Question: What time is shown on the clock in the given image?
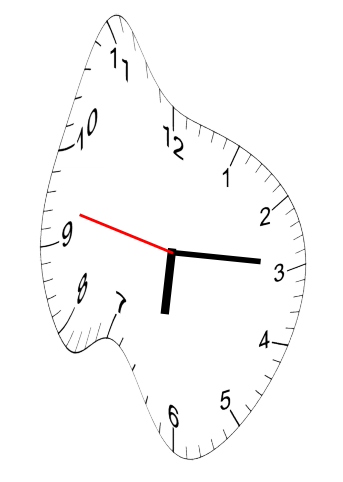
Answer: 06:14:47